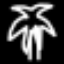
Label: palm tree